Field crop: maize
Growth stage: 2
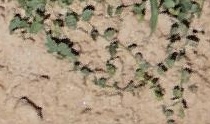
Species: convolvulus